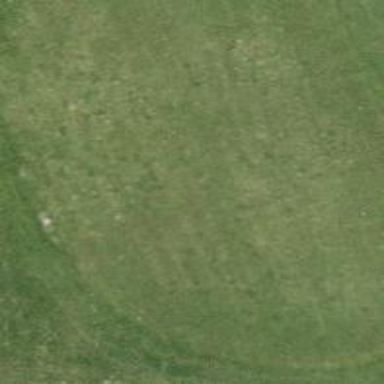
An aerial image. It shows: Green golf area with grass land use.